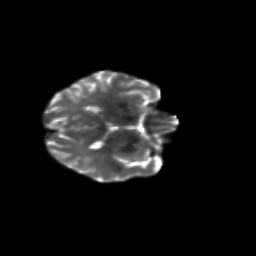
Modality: T2w
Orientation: axial
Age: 53
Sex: female
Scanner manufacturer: siemens
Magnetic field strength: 3 T
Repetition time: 4.71 s
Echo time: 0.0906 s